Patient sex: F
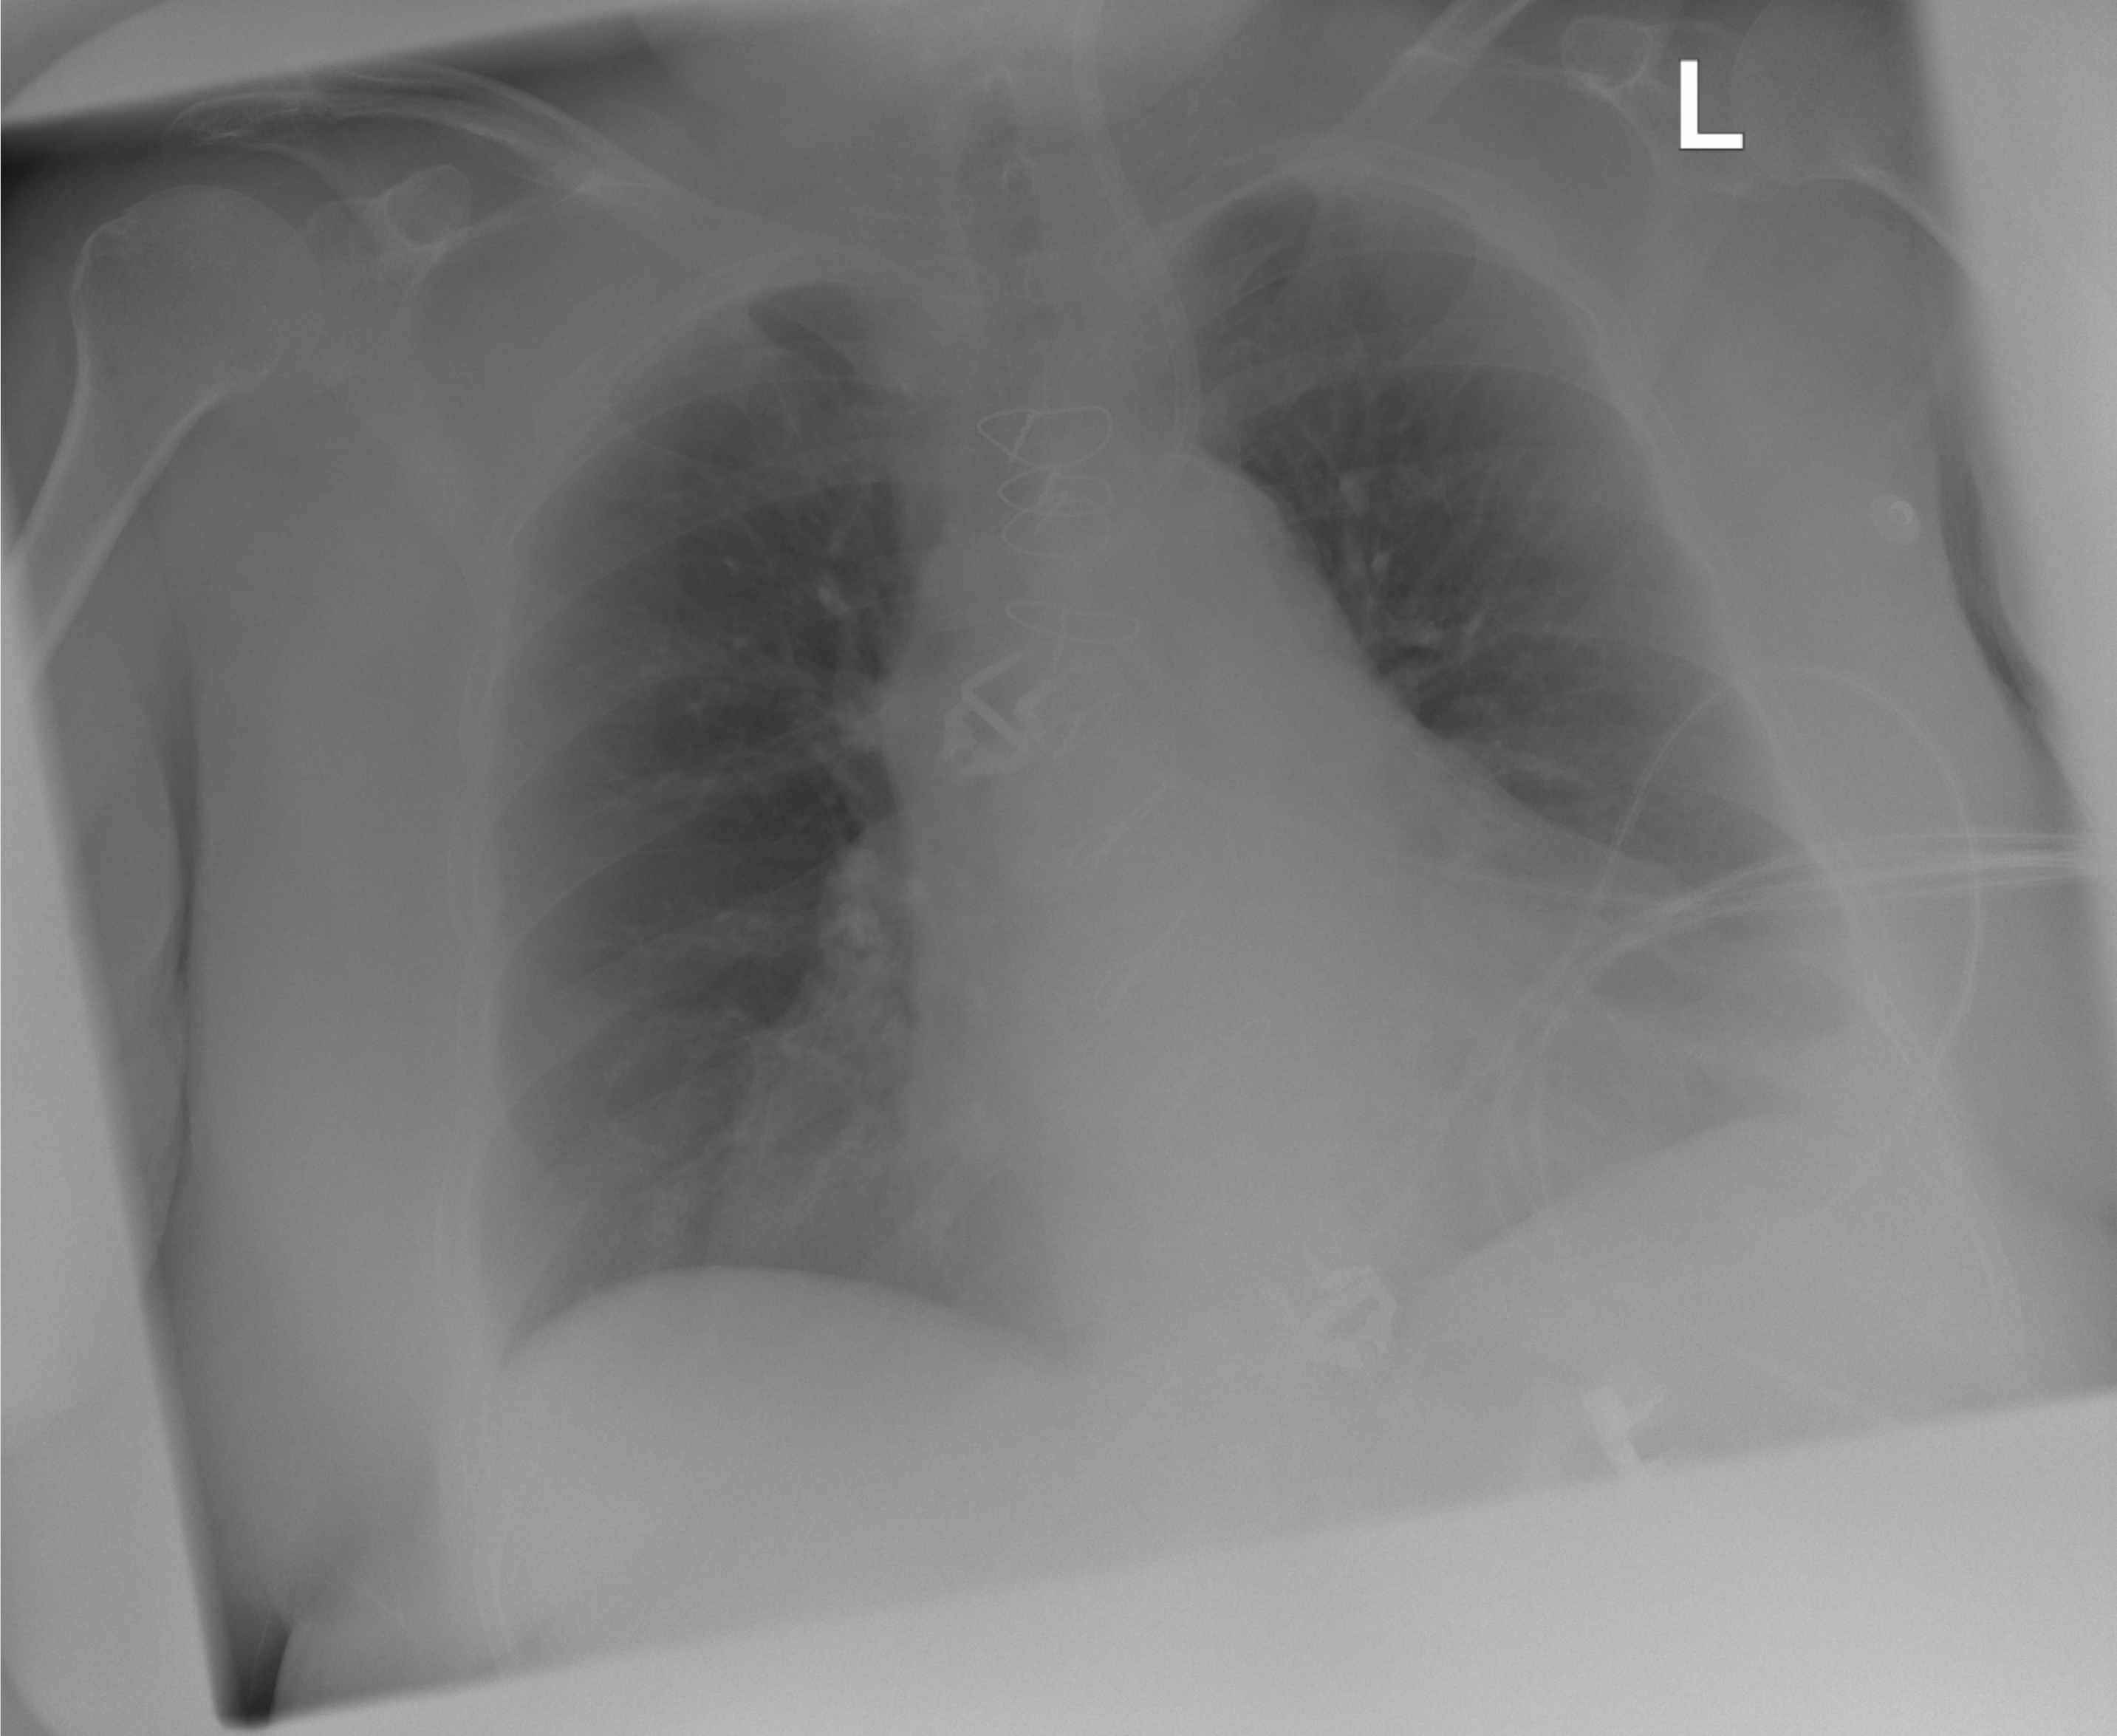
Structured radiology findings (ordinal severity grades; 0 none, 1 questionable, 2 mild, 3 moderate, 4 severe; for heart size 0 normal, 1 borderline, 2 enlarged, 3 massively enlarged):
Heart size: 2
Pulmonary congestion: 0
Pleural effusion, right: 0
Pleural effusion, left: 1
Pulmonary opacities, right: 0
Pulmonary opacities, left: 0
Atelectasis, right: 0
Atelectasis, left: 2